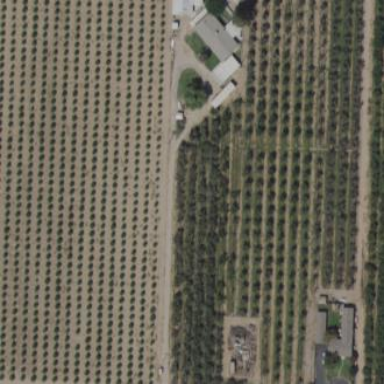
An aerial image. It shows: Orchard.